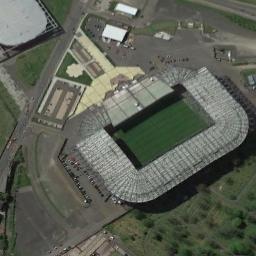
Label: stadium